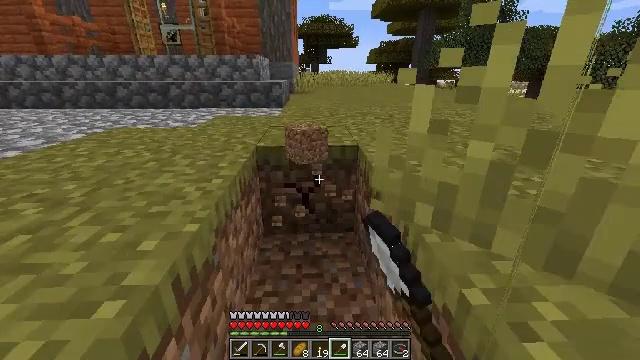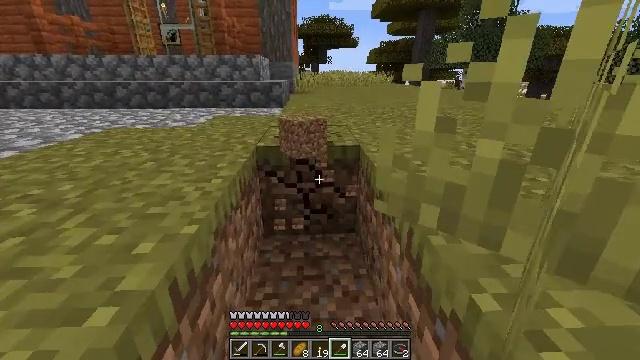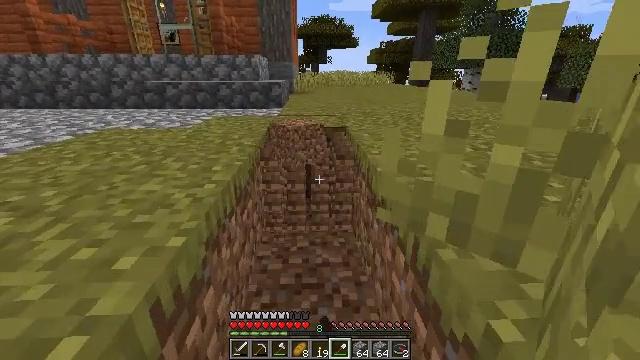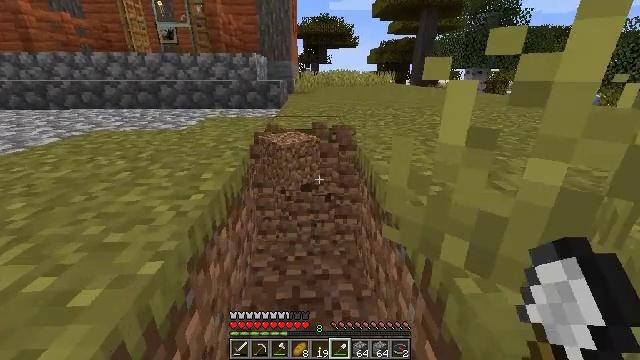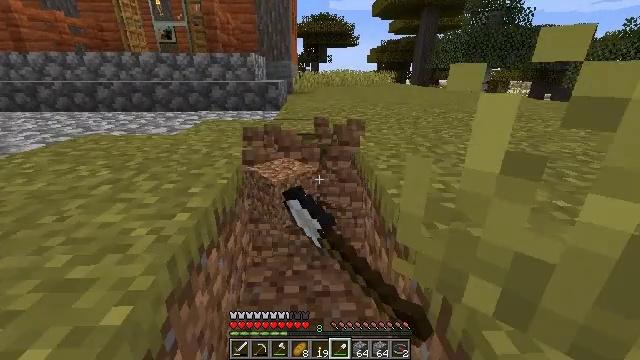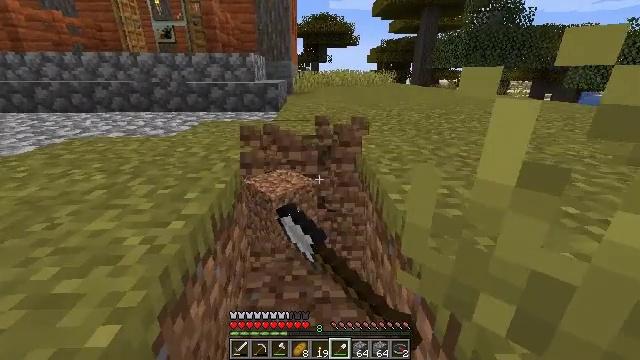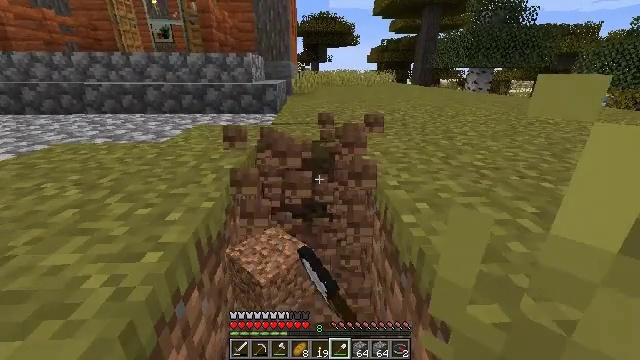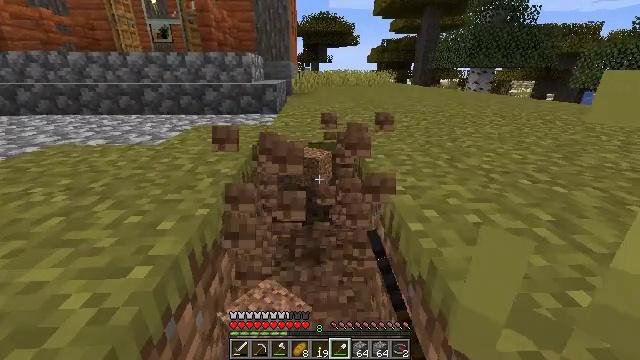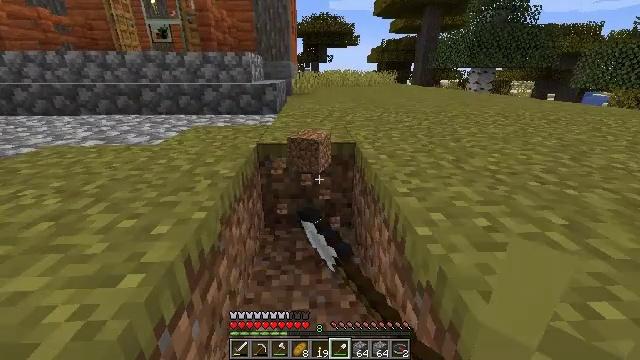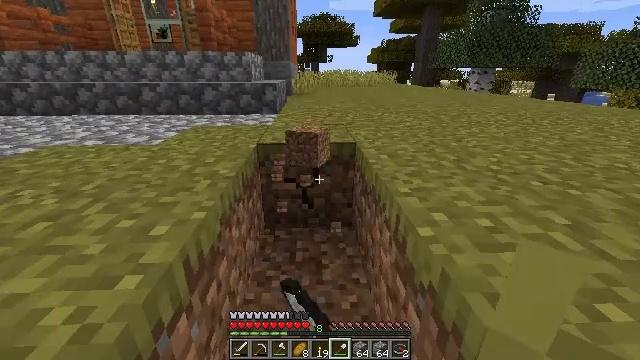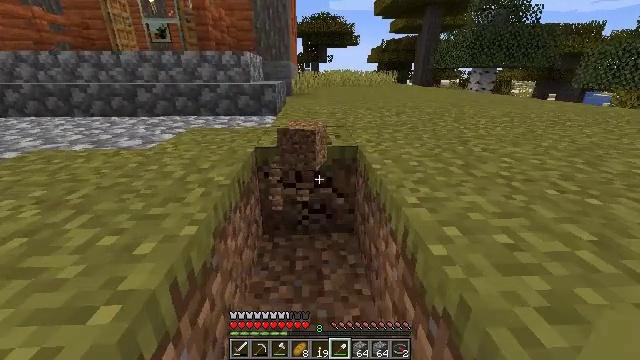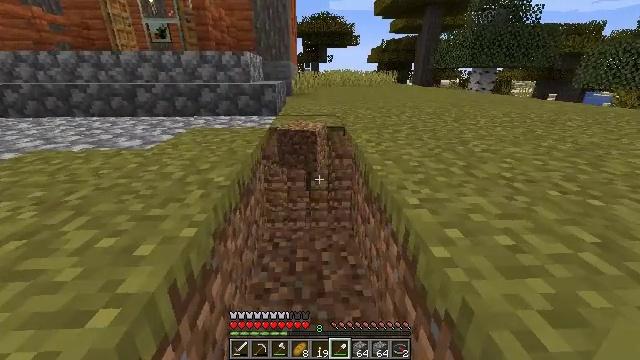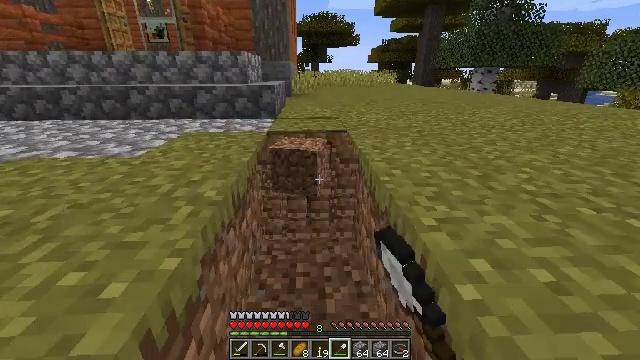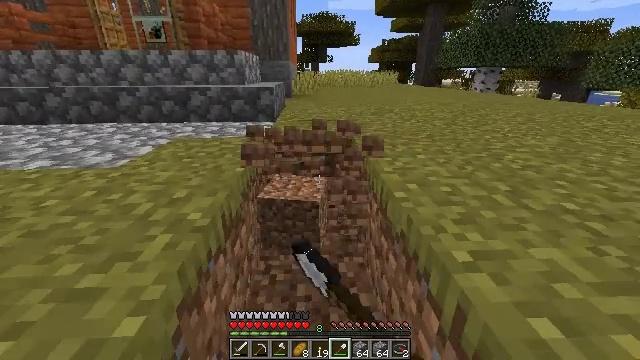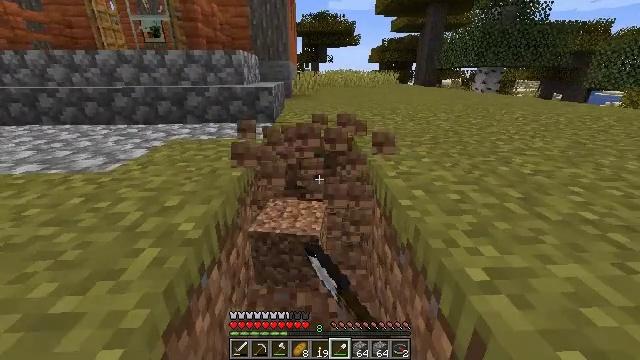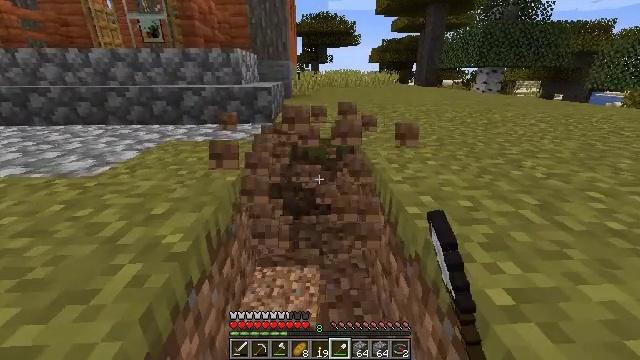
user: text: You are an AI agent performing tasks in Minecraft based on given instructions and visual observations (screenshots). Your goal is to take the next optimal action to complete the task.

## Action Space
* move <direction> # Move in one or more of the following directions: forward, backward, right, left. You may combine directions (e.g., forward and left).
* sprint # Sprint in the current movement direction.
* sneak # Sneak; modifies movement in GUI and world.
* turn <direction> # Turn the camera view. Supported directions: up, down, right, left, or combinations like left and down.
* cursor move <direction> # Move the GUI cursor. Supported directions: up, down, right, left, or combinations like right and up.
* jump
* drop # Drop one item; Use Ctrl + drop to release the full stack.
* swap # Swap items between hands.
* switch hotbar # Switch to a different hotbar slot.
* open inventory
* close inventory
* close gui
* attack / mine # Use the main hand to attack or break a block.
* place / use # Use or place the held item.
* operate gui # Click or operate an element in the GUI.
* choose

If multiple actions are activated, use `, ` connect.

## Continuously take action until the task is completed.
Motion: motion action
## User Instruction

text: Harvest grass block to clear the area.
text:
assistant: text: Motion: attack / mine
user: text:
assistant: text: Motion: move forward, attack / mine
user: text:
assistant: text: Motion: move forward, attack / mine
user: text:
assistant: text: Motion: move forward, attack / mine
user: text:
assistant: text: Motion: move forward, attack / mine
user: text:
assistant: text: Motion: attack / mine
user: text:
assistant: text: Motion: attack / mine
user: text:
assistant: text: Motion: attack / mine
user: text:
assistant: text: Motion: attack / mine
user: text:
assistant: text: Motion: move forward, attack / mine
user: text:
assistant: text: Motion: move forward, attack / mine
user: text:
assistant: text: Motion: move forward, attack / mine
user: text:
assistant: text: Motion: move forward, attack / mine
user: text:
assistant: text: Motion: attack / mine
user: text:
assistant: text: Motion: attack / mine
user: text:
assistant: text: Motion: attack / mine
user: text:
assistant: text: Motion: attack / mine
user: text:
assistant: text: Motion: attack / mine
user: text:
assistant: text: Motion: move forward, attack / mine
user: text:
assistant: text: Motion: move forward, attack / mine
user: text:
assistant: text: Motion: move forward, attack / mine
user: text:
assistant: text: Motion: attack / mine
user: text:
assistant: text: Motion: attack / mine
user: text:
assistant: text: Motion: attack / mine
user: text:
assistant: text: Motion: attack / mine
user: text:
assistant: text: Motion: attack / mine
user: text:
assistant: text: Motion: attack / mine
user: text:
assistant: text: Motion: move forward, attack / mine
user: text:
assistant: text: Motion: move forward, attack / mine
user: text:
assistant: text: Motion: move forward, attack / mine